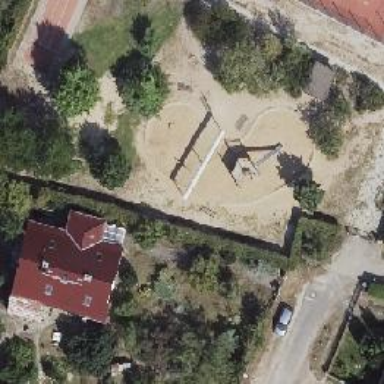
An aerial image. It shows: Playground area for leisure activities on the land.